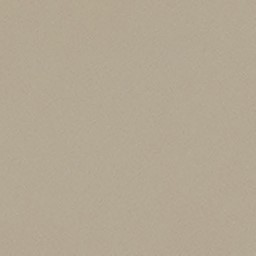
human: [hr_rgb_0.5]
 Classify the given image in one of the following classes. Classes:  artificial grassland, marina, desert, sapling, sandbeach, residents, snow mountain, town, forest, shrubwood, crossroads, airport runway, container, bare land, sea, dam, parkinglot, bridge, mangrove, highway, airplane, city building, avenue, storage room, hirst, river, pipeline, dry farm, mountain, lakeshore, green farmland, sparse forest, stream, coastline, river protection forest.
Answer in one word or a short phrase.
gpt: desert